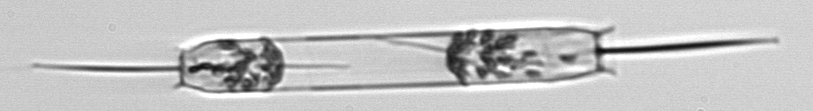
Label: Ditylum_brightwellii